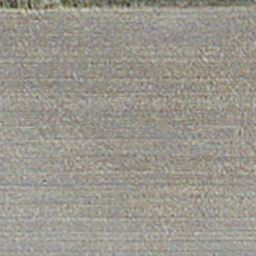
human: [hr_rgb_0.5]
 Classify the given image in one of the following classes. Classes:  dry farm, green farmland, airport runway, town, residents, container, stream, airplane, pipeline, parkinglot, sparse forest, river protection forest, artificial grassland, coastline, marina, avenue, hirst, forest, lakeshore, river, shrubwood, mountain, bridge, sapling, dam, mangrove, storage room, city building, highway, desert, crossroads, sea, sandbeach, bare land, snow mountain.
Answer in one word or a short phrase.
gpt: dry farm